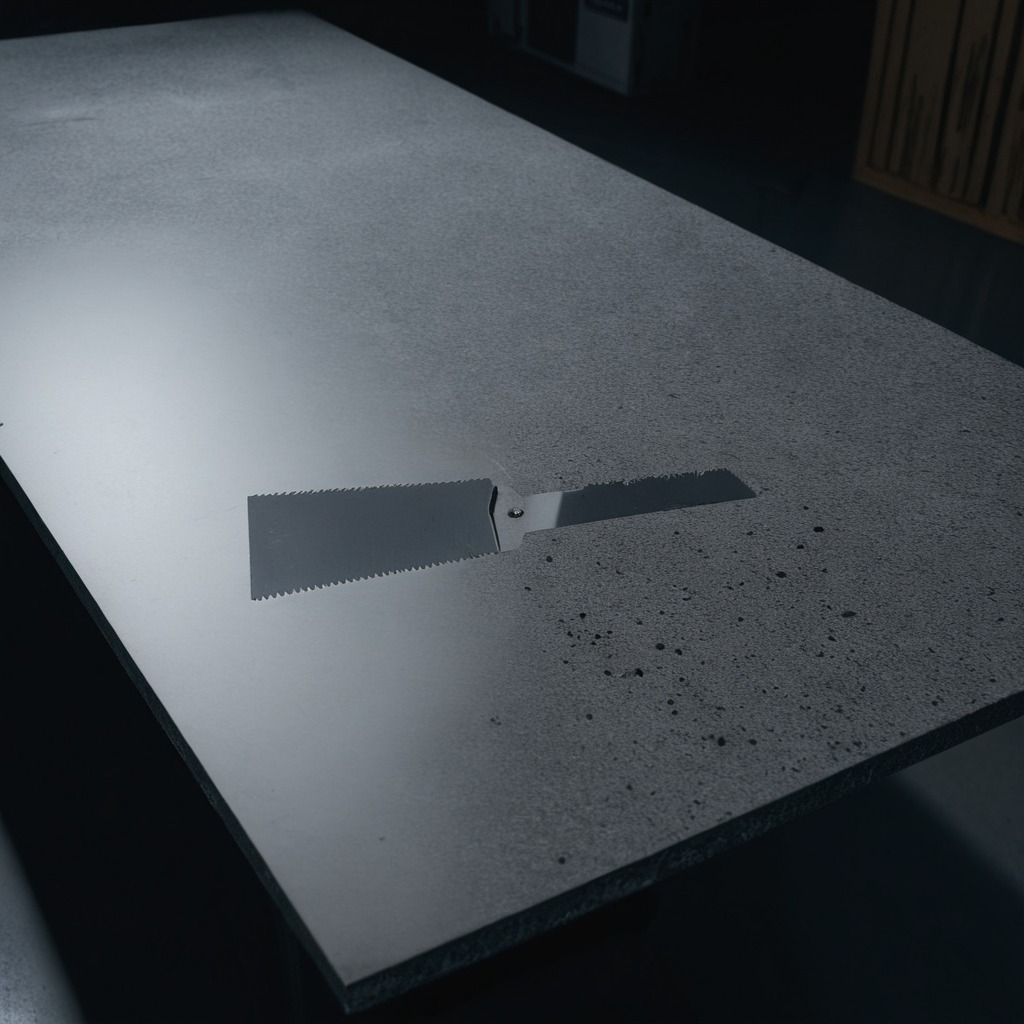
A metal saw is lying on the granite table in the workshop at night.